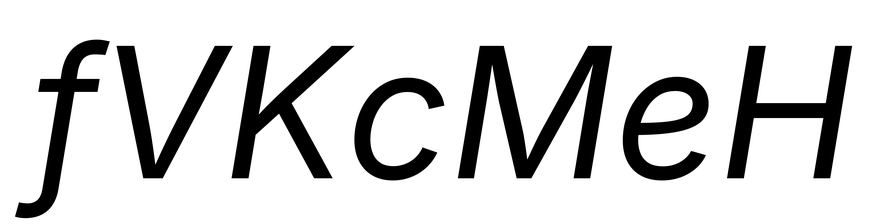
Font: Inter-Italic_Italic